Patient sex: F
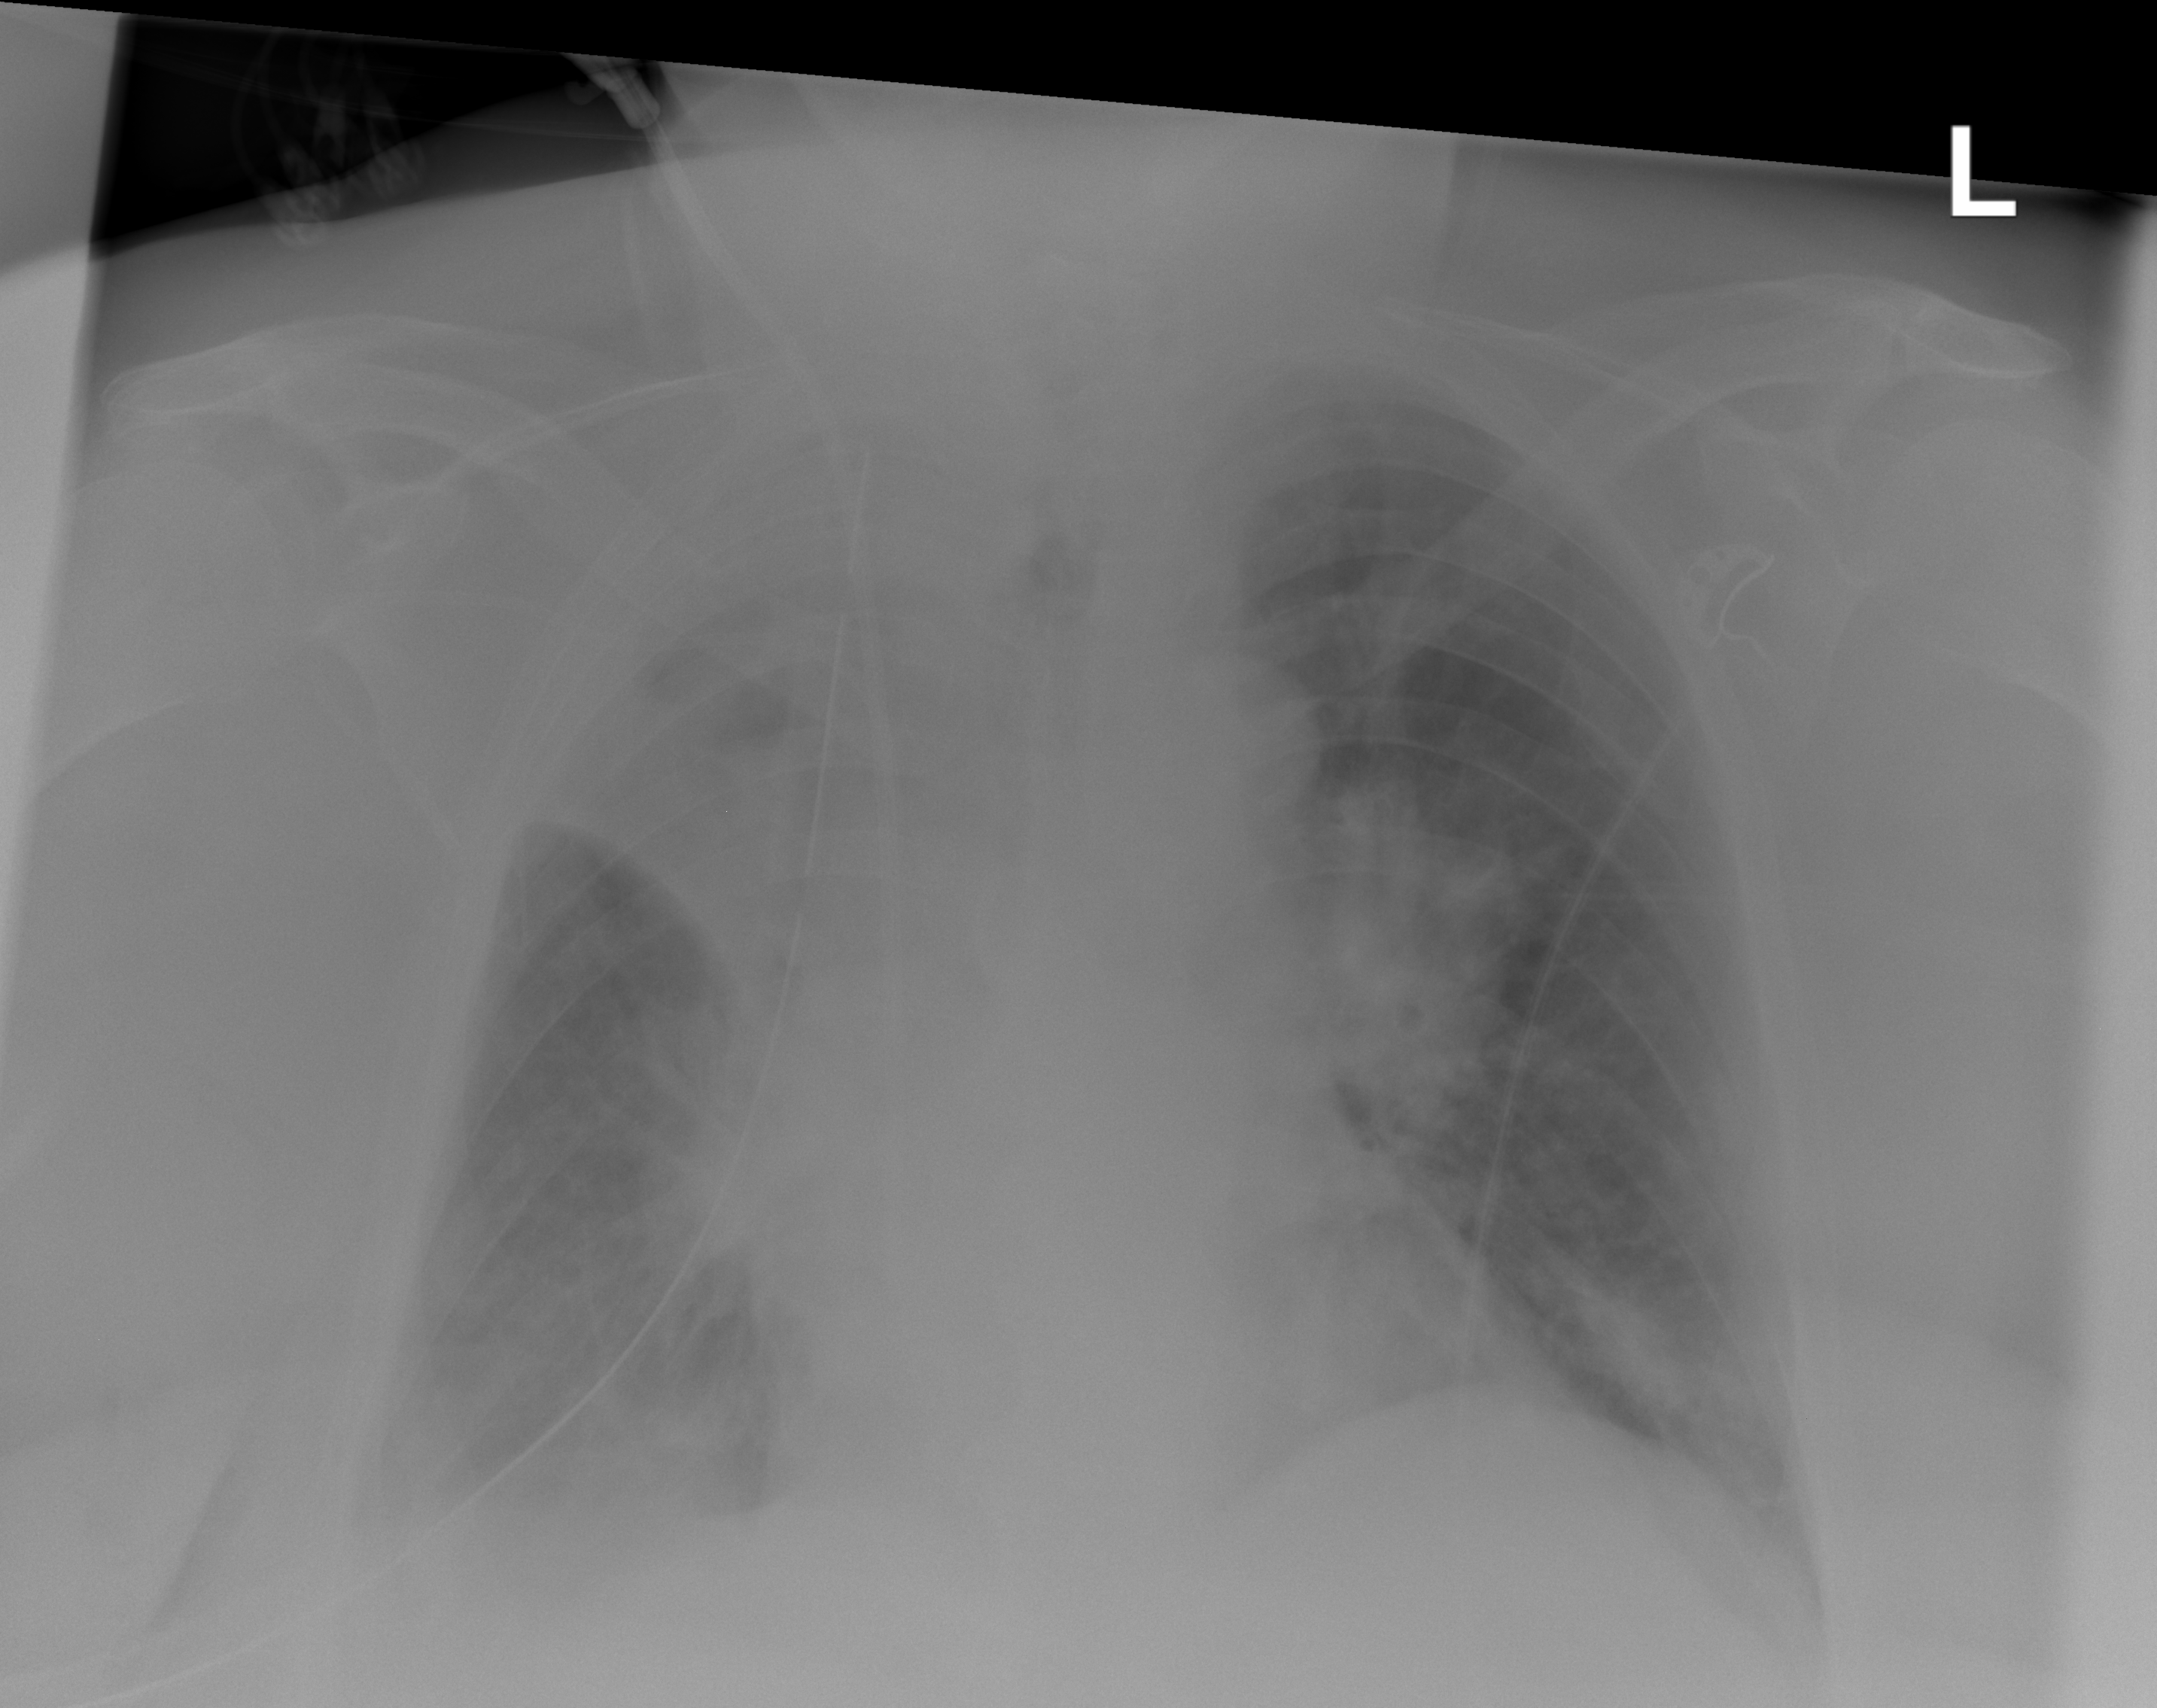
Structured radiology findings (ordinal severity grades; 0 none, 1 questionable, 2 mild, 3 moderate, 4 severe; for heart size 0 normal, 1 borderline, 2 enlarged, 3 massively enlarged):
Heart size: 0
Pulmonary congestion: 2
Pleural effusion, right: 2
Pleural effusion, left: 0
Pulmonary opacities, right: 0
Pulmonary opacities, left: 2
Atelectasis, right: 4
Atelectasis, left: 2